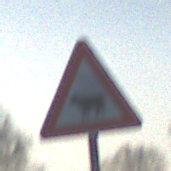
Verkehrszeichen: ViehtriebRechts
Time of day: SunriseSunset
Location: Outdoor (Suburban)
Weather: PartlyCloudy
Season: Winter
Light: Natural